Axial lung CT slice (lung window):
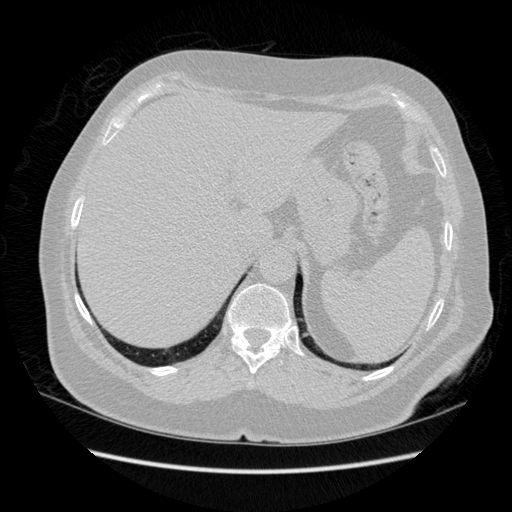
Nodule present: no